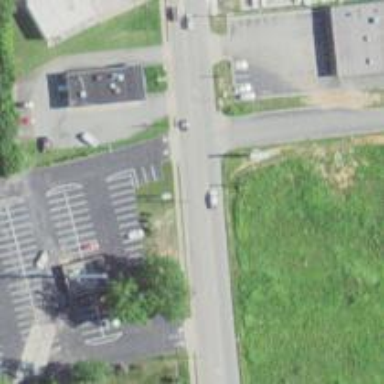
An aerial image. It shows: Tertiary road with sidewalk on the left.